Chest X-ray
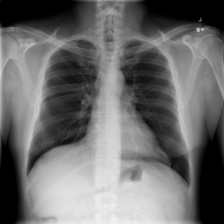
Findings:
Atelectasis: negative
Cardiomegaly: negative
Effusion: negative
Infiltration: negative
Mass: negative
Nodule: negative
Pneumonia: negative
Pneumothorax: negative
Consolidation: negative
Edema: negative
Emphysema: negative
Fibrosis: negative
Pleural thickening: negative
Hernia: negative